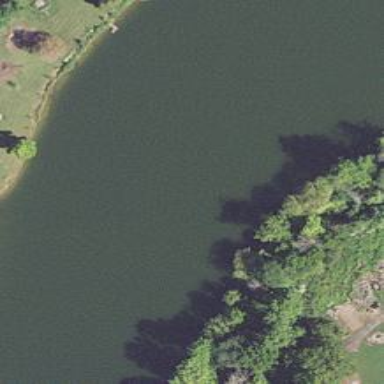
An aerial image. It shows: Lake with natural water.